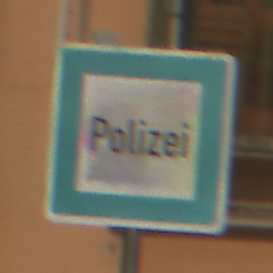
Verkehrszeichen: Polizei
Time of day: MorningAfternoon
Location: Outdoor (Urban)
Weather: Clear
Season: NotSpecified
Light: Natural